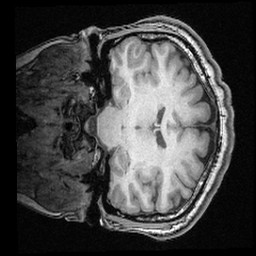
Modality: T1w
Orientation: coronal
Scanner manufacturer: ge
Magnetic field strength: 3 T
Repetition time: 0.008572 s
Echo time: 0.003384 s